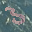
Label: 3